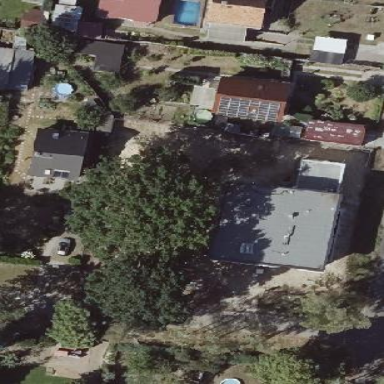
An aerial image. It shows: Detached building with flat roof.